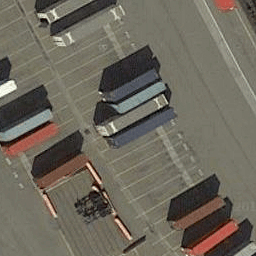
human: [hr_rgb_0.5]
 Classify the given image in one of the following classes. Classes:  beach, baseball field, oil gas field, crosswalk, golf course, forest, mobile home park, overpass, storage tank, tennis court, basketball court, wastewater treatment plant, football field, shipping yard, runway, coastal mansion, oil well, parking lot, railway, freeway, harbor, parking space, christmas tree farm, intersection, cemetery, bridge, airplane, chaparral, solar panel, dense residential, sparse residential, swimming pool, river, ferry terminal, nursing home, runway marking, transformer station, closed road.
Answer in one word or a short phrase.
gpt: shipping yard